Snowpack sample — Snodgrass Mountain, Crested Butte, Colorado (2/4/25, 12:06 PM MST)
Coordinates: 38.923, -106.968
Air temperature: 35 °F
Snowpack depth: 80 cm
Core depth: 60 cm
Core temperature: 32 °F
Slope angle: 14°, slope face: 78°
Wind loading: low
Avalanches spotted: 0
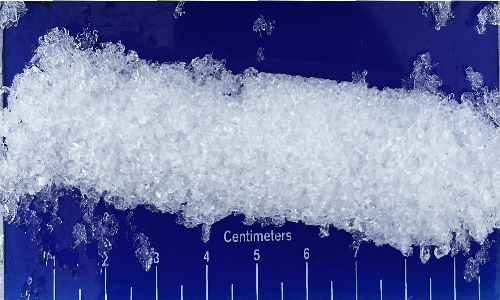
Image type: core
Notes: No avalanches nearby, unusually warm weather for the last month reported by residents, Collected 25 yards from treeline